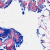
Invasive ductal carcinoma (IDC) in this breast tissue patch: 0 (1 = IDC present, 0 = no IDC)